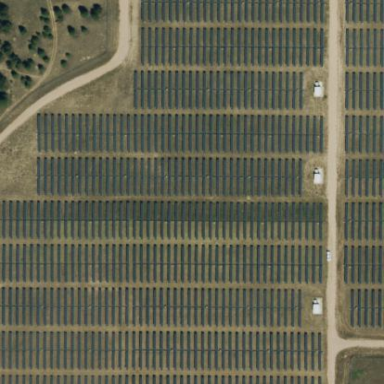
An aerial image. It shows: Solar power plant using photovoltaic technology.